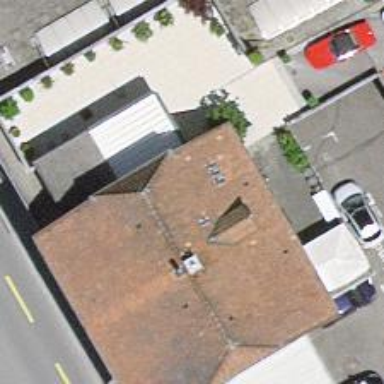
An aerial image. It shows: Car shop.